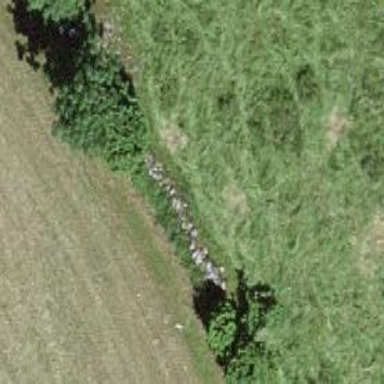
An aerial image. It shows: Wall barrier.